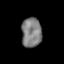
Tissue: lung
Cell type: Epithelial cells
Senescence score: 0.1733
Nuclear area (px): 589
Mean DAPI intensity: 125.151